Field crop: tomato
Growth stage: 2
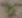
Species: solanum